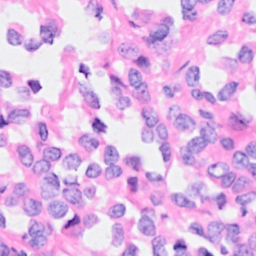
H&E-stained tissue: Breast